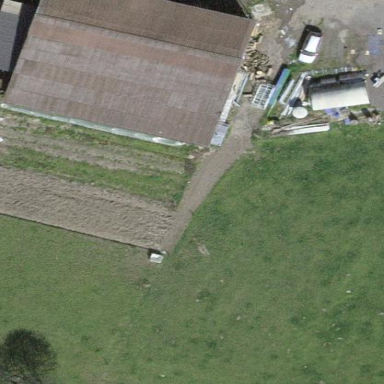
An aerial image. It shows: Rural barn.